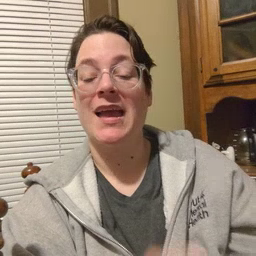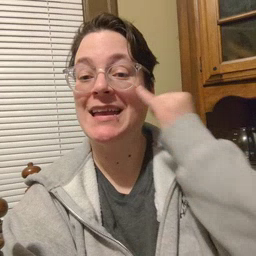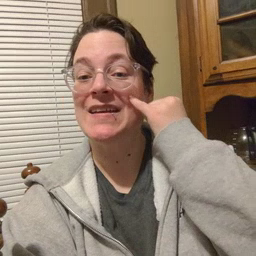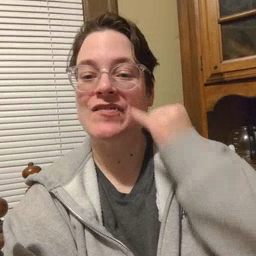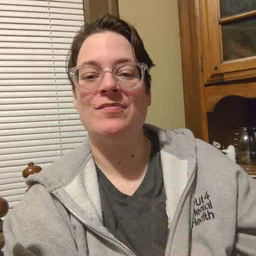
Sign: if